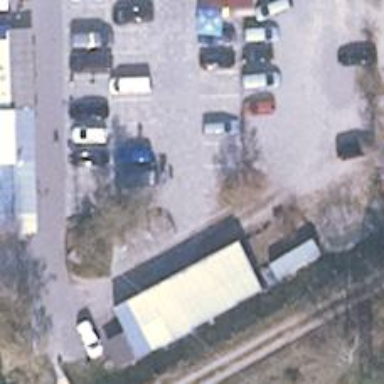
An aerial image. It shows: Parking aisle designated as service road.